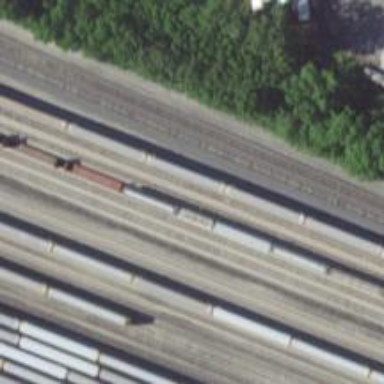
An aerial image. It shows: Railway yard in service.